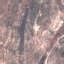
Land use / land cover class: HerbaceousVegetation